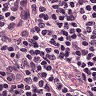
Metastatic tissue present: no